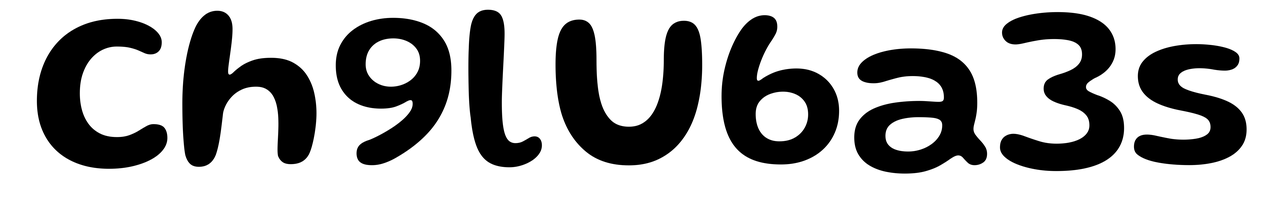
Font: Gluten_Medium